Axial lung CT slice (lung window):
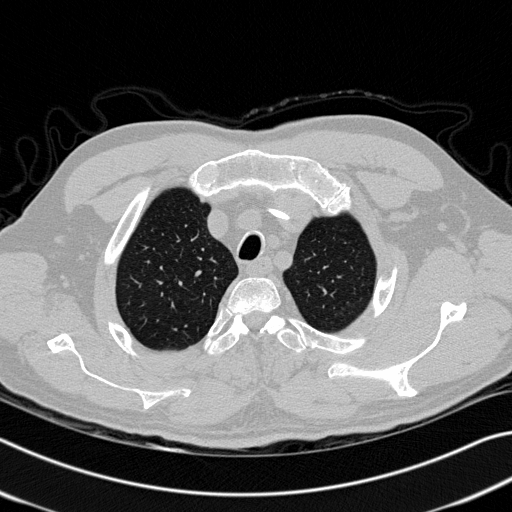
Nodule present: no